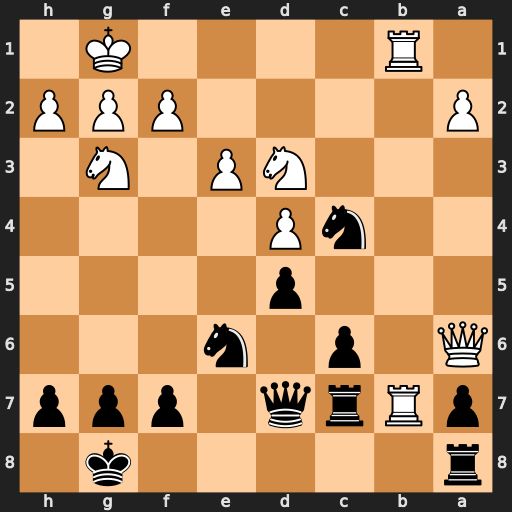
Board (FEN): r5k1/pRrq1ppp/Q1p1n3/3p4/2nP4/3NP1N1/P4PPP/1R4K1
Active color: b
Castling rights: -
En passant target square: -
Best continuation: Qc8 Nc5 Nxc5